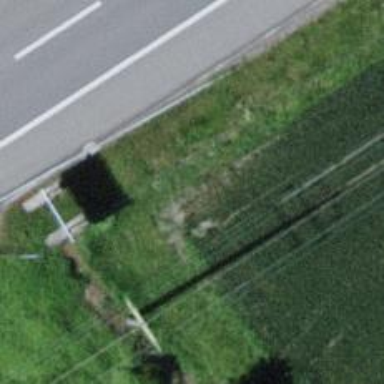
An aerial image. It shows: Power line in the image.